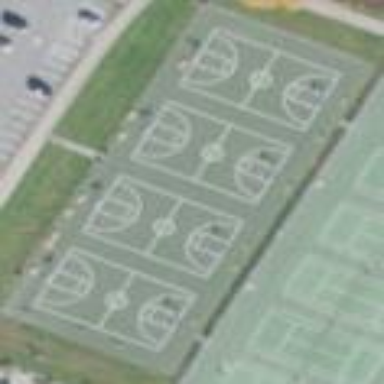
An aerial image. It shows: Basketball court located in leisure land pitch.